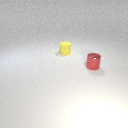
small yellow rubber cylinder to the left of small red metal cylinder